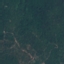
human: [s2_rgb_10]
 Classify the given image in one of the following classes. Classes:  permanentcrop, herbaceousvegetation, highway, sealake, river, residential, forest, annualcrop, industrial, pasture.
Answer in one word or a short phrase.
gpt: Forest